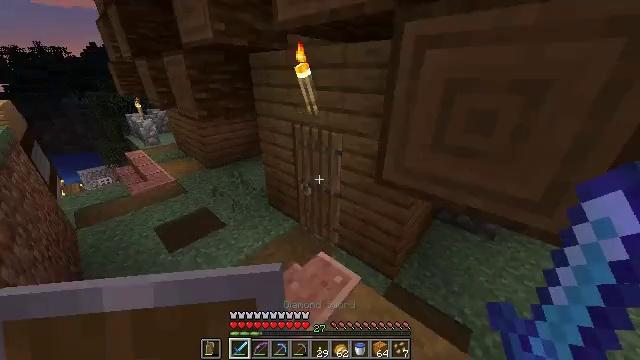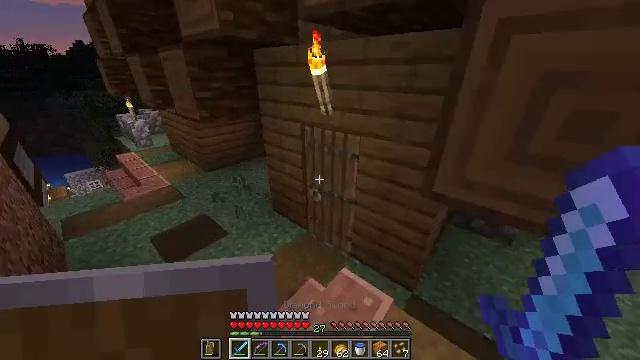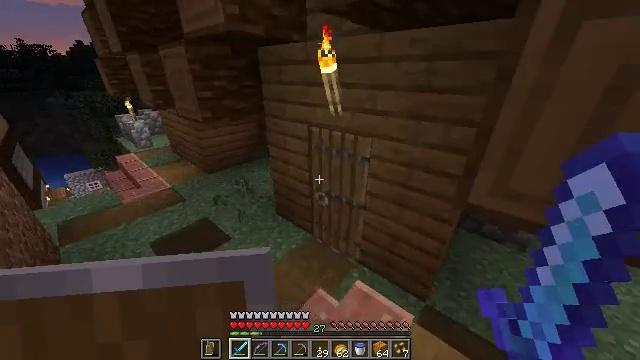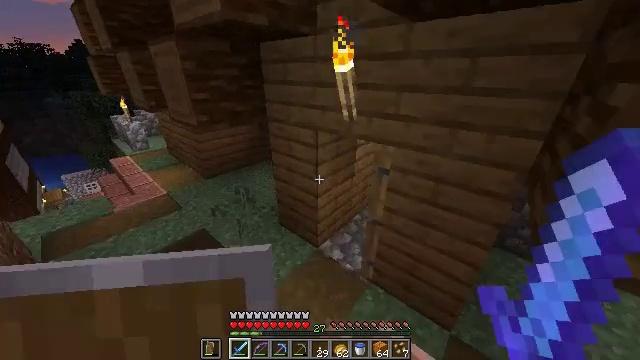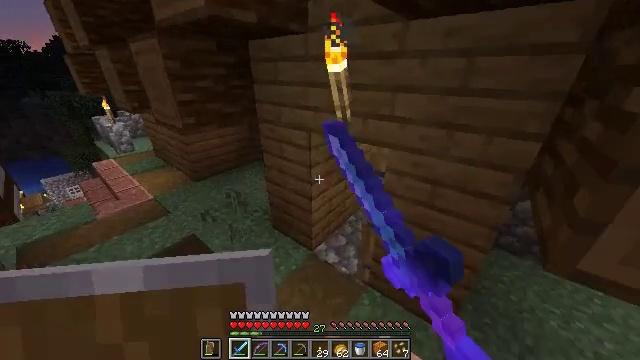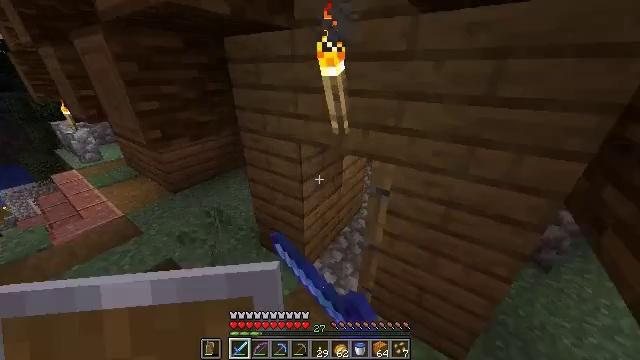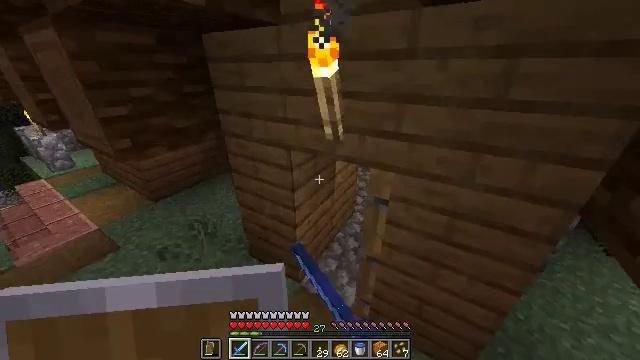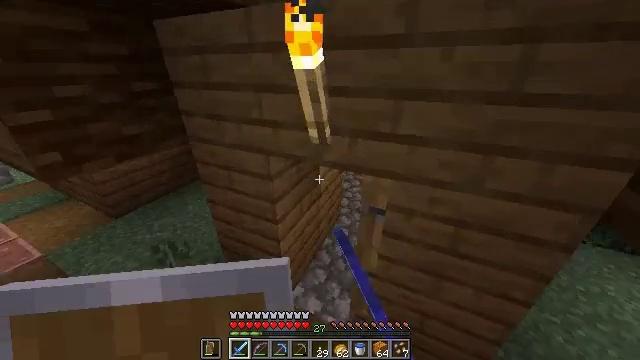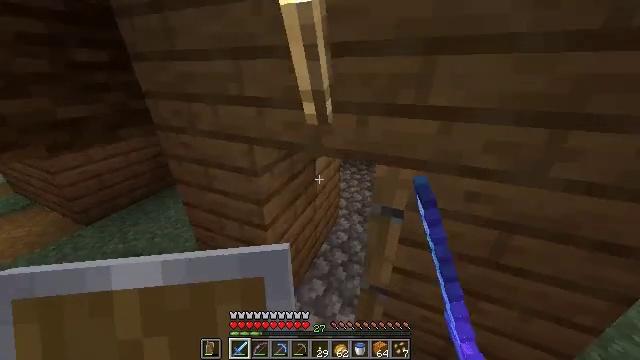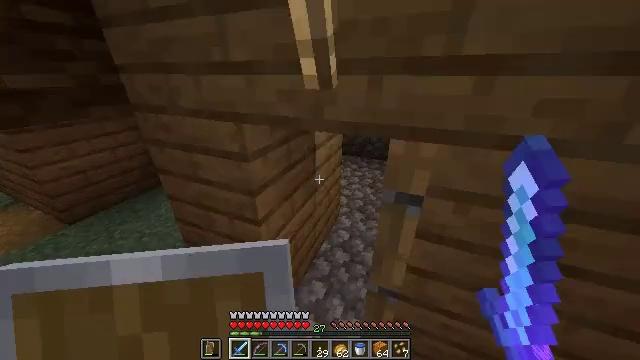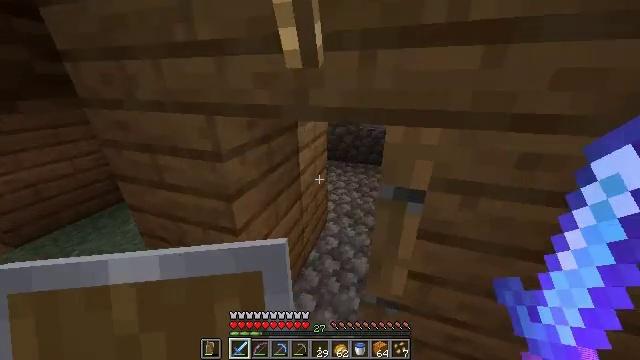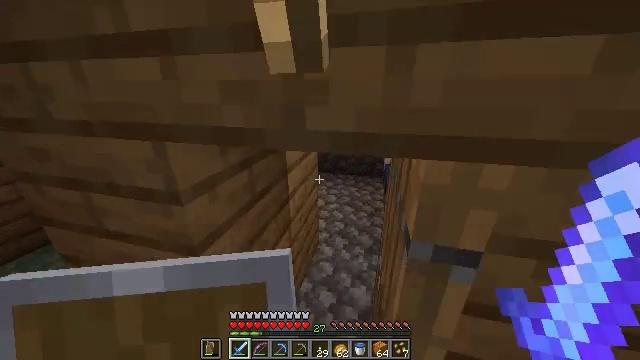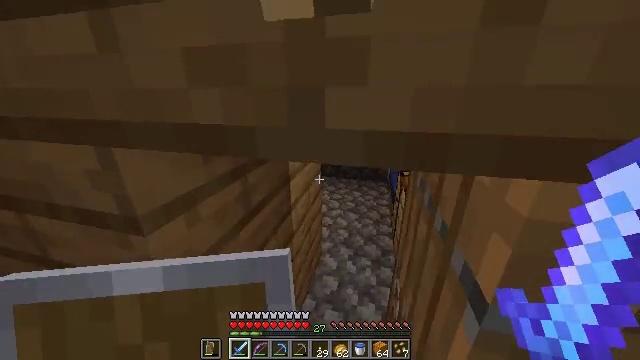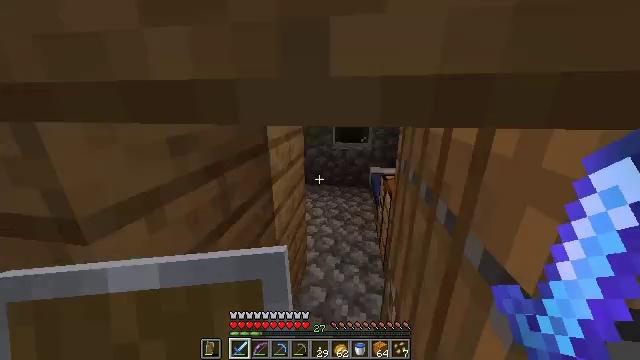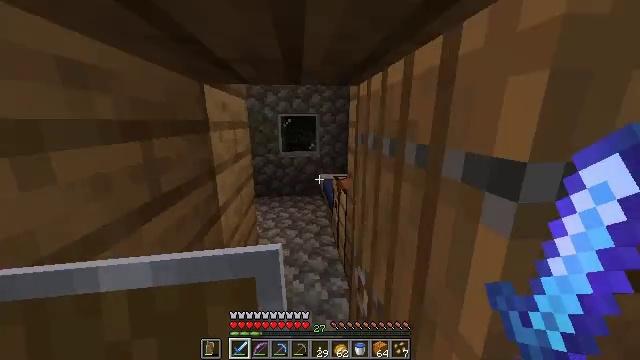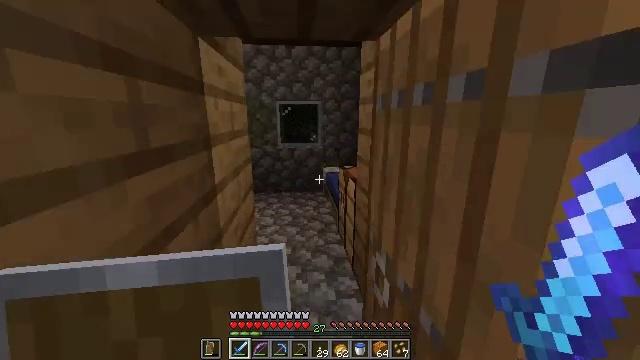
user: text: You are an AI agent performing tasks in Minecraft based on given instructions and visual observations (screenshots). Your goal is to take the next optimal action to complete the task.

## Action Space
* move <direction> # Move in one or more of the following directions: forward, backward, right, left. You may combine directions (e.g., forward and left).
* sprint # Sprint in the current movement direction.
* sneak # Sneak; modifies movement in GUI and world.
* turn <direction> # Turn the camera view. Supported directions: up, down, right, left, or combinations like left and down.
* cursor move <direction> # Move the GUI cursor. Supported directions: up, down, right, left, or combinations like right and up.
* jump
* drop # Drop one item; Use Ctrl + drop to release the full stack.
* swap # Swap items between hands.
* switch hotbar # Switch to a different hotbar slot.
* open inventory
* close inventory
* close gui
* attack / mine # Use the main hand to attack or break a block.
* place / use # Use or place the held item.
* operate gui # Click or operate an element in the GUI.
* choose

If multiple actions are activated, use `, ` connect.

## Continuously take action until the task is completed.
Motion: motion action
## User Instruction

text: Dig up potatoes from the soil.
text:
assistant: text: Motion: move forward and move left, turn right
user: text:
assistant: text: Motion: move forward
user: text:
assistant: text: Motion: move forward, use / place
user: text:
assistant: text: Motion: move forward, turn right, use / place
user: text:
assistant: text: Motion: move forward, turn right
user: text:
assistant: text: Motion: move forward, turn right
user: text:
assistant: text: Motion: move forward, turn right
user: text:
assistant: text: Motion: move forward, turn right
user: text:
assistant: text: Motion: move forward
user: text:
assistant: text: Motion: move forward, turn right and up
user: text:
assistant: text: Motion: move forward, turn right and up
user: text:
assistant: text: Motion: move forward
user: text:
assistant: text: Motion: move forward, turn right and up
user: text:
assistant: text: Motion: move forward, turn right and up
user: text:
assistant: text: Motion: move forward, sprint
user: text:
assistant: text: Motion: move forward, sprint
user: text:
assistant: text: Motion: move forward, sprint
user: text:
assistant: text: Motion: move forward, sprint
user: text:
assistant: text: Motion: move forward, sprint
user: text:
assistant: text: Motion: move forward
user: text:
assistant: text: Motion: move forward, turn left and up
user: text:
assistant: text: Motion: move forward, turn left and up
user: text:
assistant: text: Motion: move forward, turn left
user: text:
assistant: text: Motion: move forward, turn left
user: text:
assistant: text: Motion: move forward, turn left
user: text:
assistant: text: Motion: move forward, turn left
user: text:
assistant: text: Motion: move forward, turn left and down
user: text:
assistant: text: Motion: move forward, turn left and down
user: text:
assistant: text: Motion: move forward, turn left
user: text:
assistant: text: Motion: move forward and move right, turn left